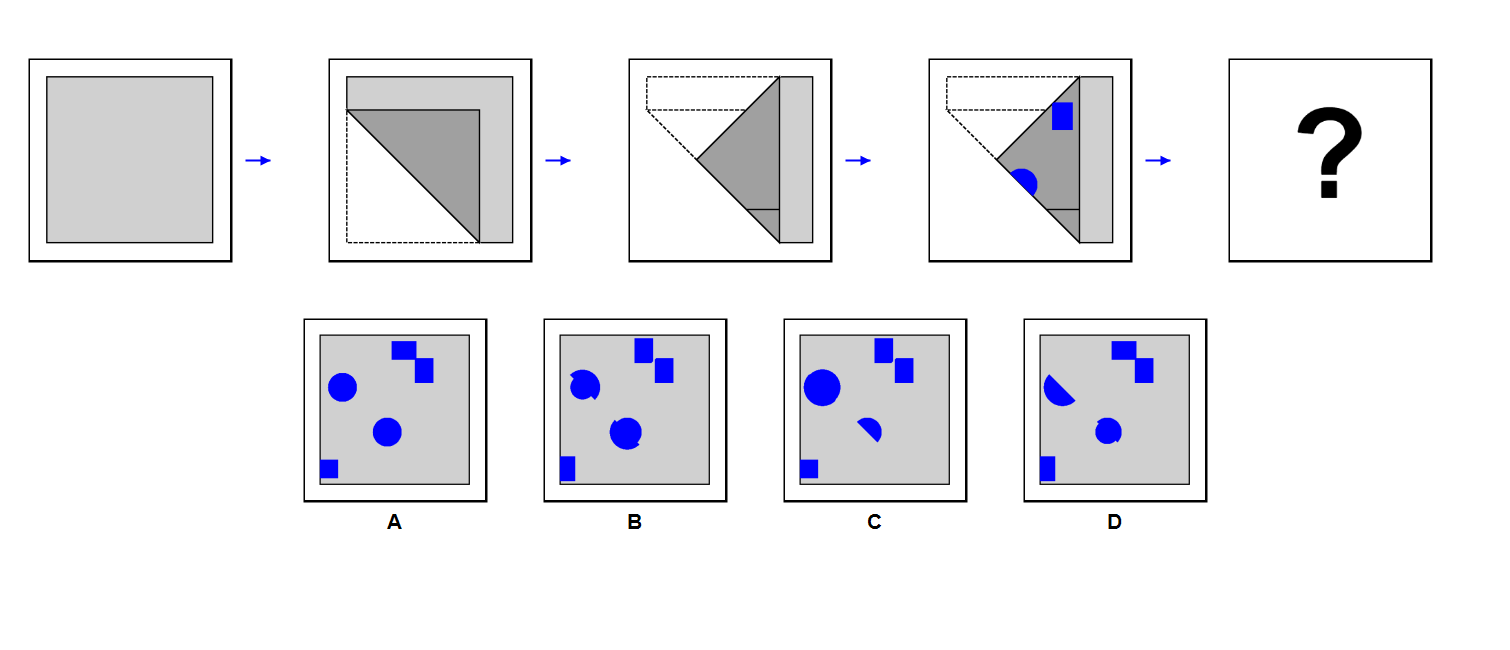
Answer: A